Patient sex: M
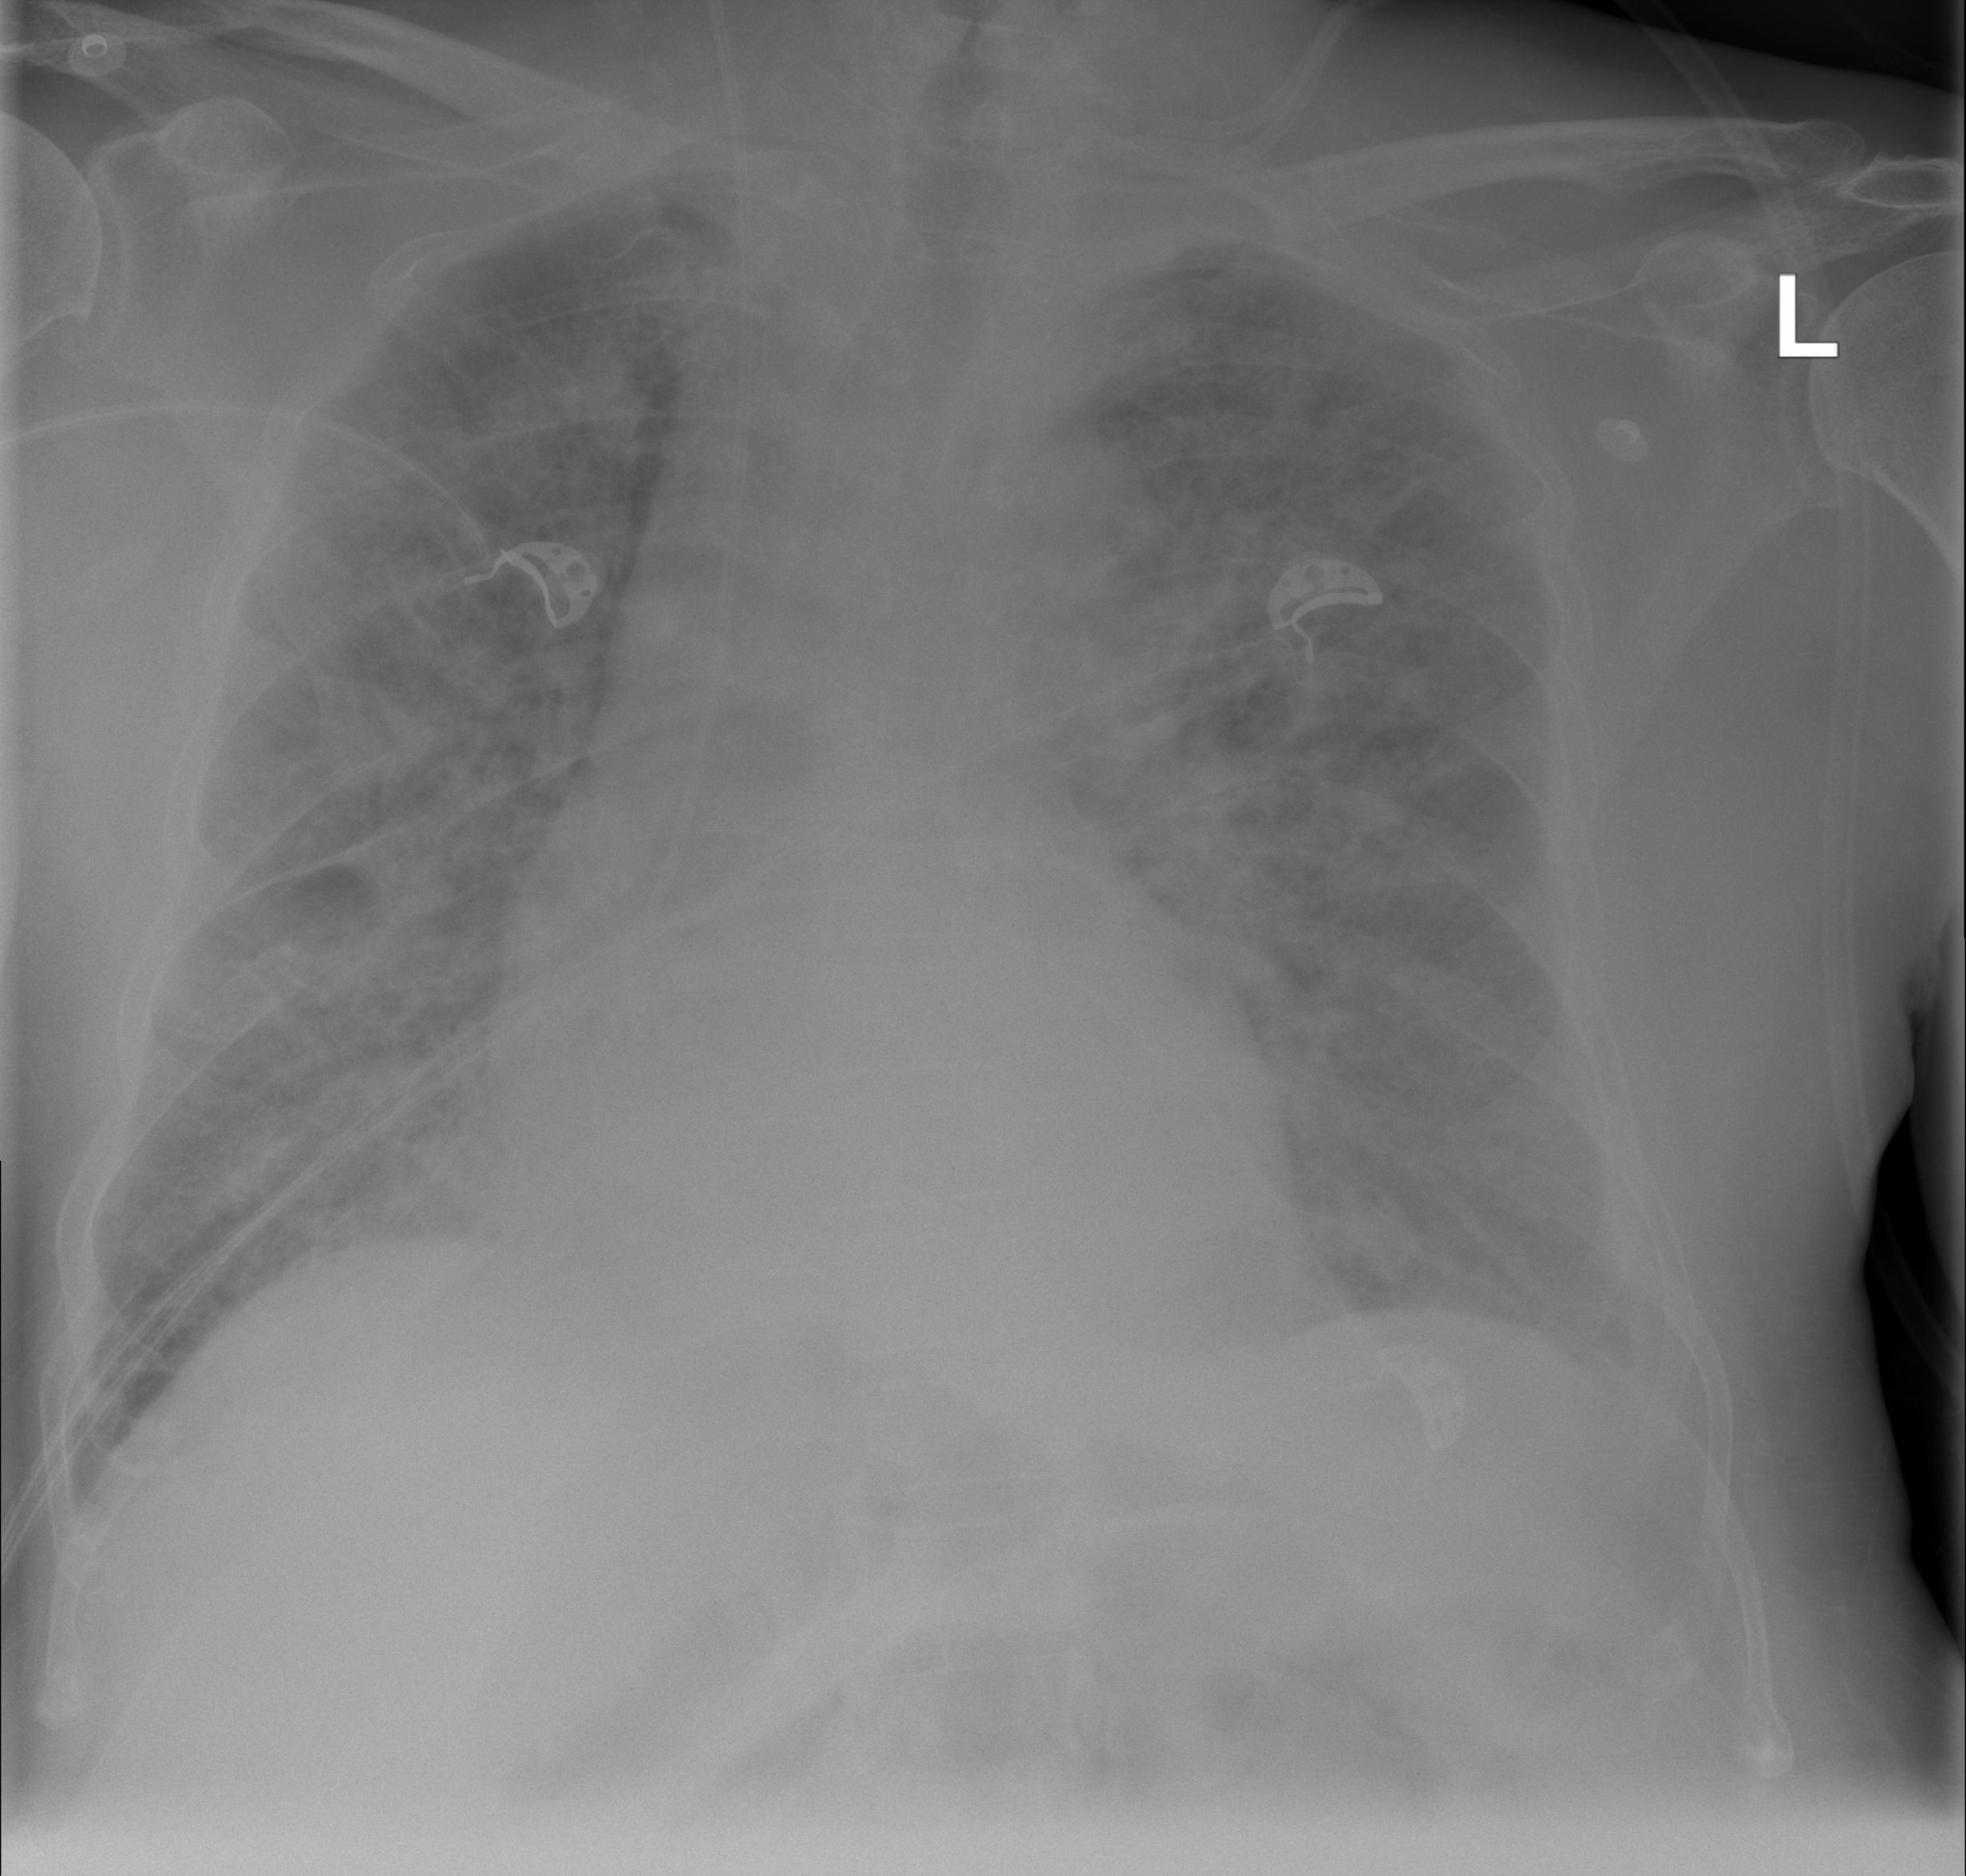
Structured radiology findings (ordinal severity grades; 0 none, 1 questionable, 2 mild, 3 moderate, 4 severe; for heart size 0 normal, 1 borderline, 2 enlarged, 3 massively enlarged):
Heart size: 2
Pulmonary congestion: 2
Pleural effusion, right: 0
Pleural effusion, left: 3
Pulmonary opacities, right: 3
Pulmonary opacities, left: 2
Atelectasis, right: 2
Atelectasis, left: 2